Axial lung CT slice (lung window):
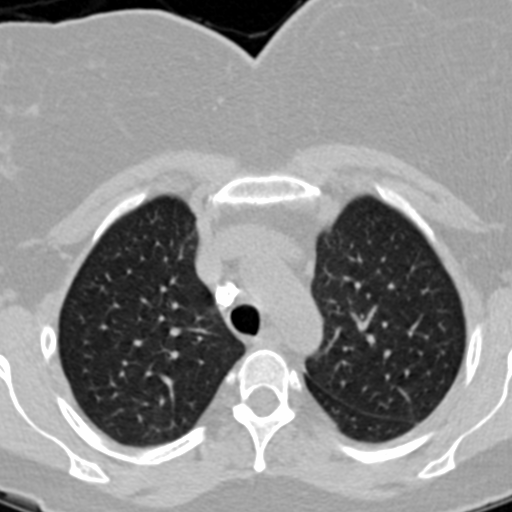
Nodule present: no